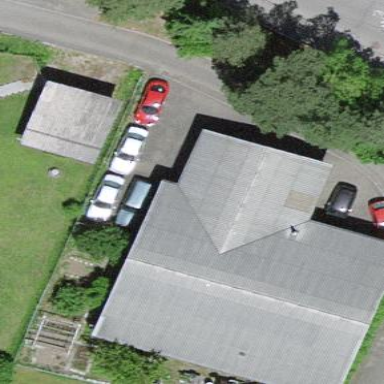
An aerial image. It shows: Garage building.